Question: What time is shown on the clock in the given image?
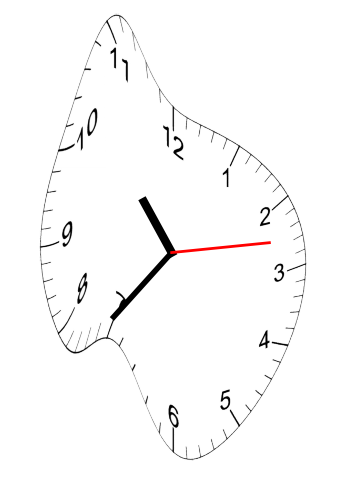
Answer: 10:36:13